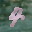
Label: 4